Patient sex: M
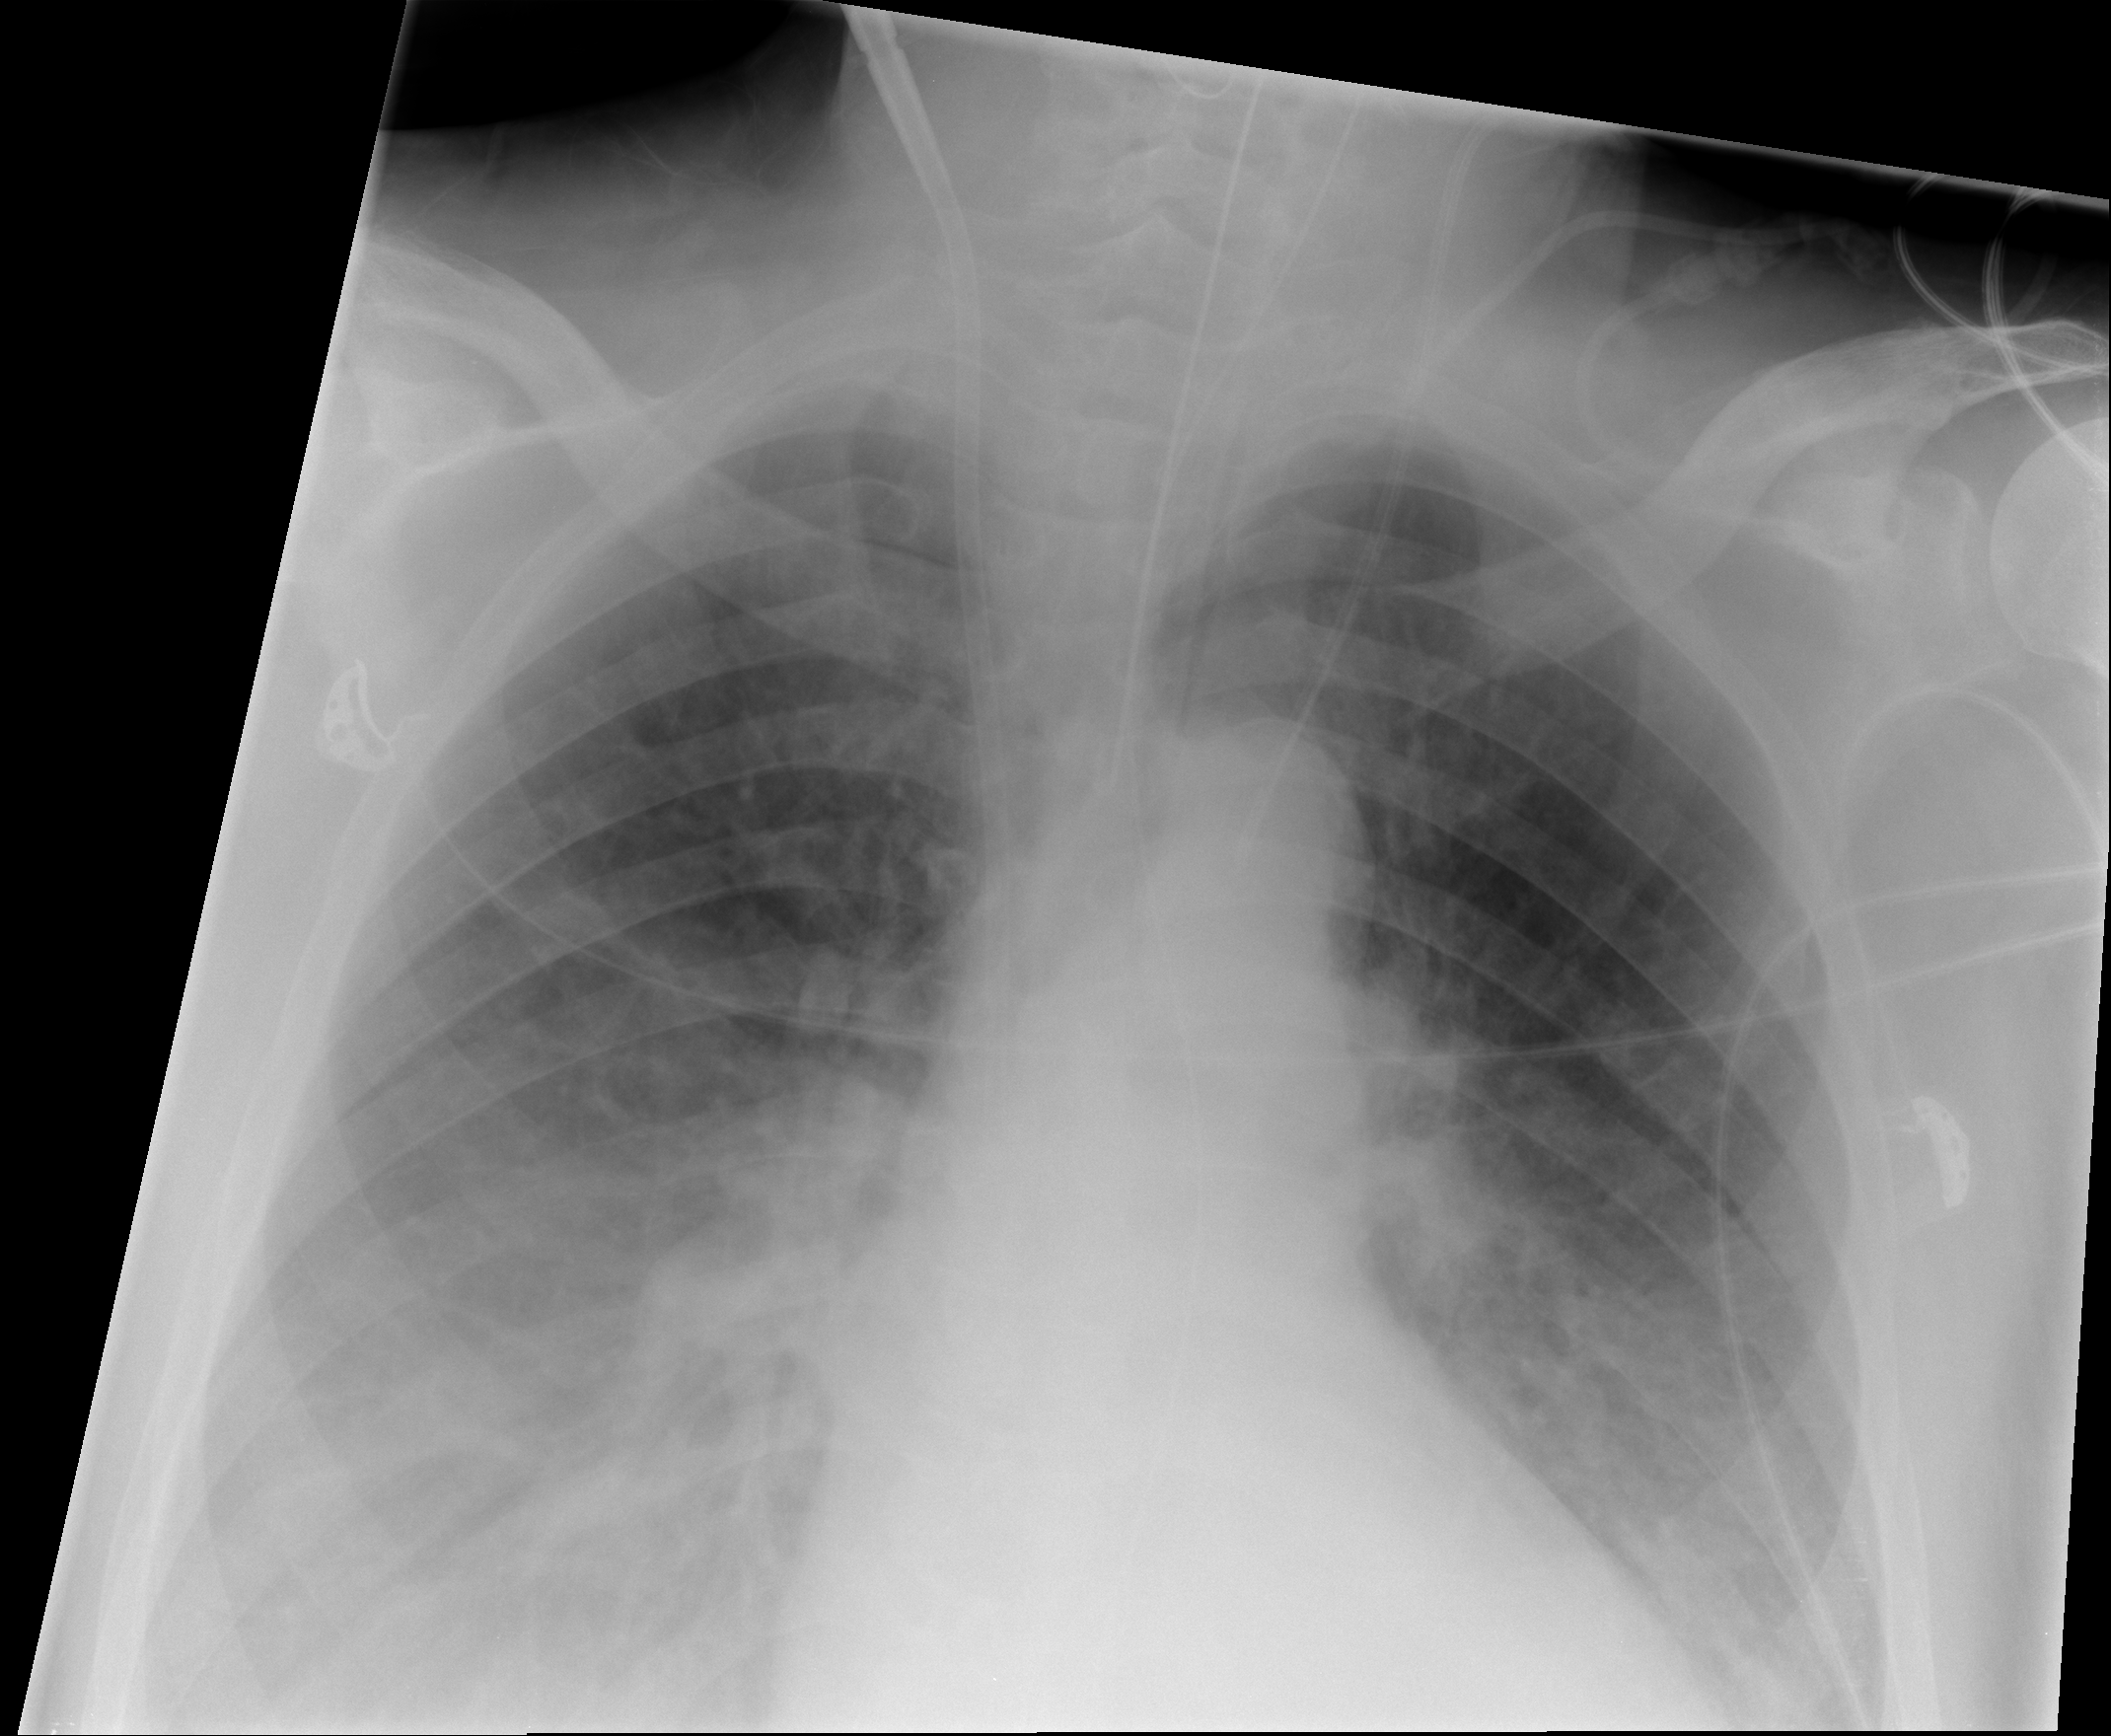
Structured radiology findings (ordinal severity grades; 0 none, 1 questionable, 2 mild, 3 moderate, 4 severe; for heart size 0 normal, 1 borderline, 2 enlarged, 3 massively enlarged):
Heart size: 2
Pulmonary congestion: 2
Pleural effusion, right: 3
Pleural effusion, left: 2
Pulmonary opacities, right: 1
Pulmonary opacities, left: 1
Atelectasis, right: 2
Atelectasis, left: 2